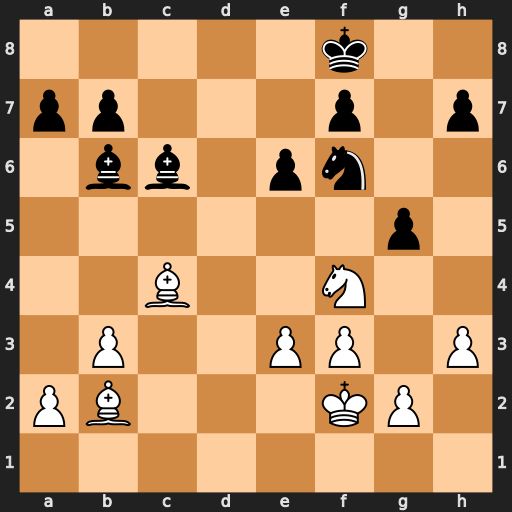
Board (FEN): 5k2/pp3p1p/1bb1pn2/6p1/2B2N2/1P2PP1P/PB3KP1/8
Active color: w
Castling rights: -
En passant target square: -
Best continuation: Nxe6+ fxe6 Bxf6